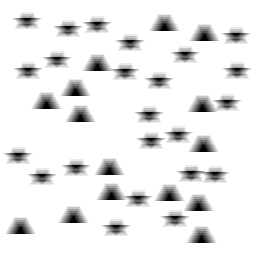
Squares: 0
Triangles: 15
Stars: 23
Total shapes: 38